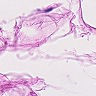
Metastatic tissue present: no